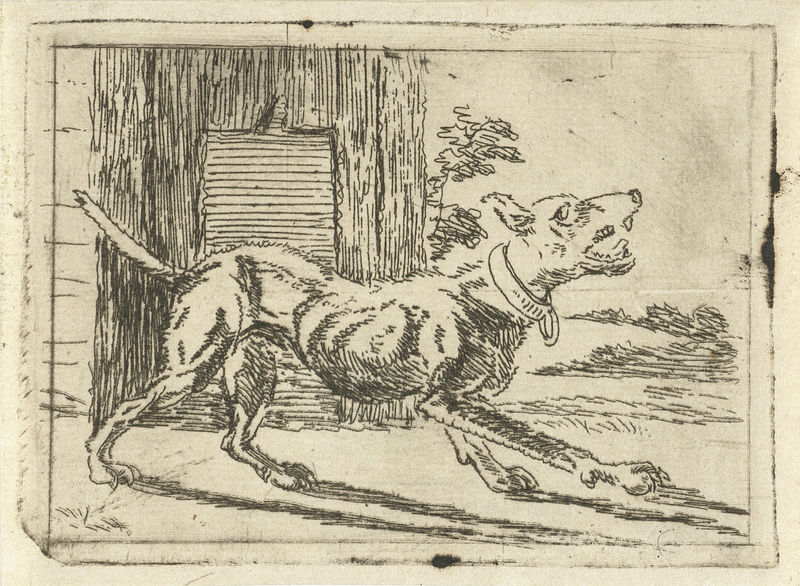
Titel: Blaffende hond bij hok
Künstler: Jan Dasveldt
Standort: Amsterdam
Institution: Rijksmuseum
Schlagwörter: white, window, black, collar, grey, nose, old, print, tree, ear, field, house, landscape, orange, trees, feet, drawing, paper, black and white, frame, shadow, fur, dog, etching, sketch, tail, pen, outside, leaves, ink, gazing, animal, eye, legs, lines, god, claws, paws, rough, papier, guard, angry, zeichnung, barn, skizze, hound, thin, framed, wooden house, hunde, wolf, tongue, bark, skinny, teeth, ribs, bony, nails, barking, tusche, woof, furry, fang, tinte, doghouse, kennel, mangy, mange, feral, growl, snarl, hackles, fangs, mutt, rabies, rabid, guarddog, 앻